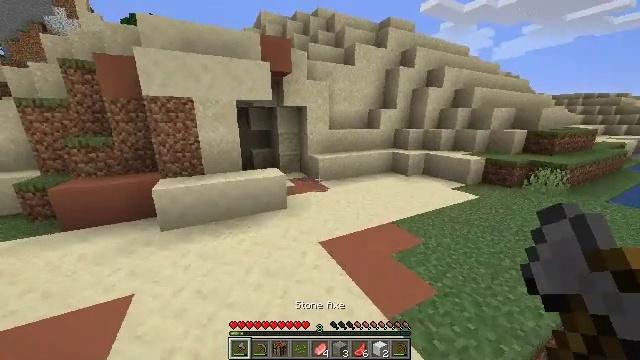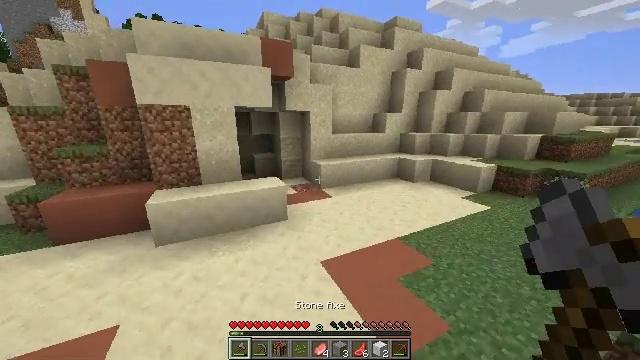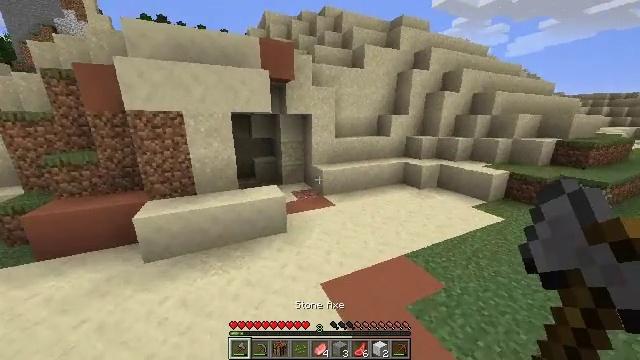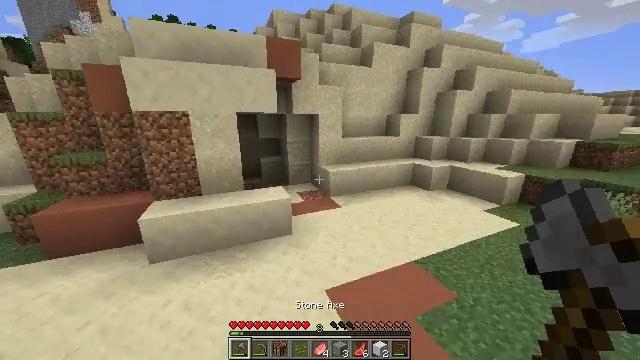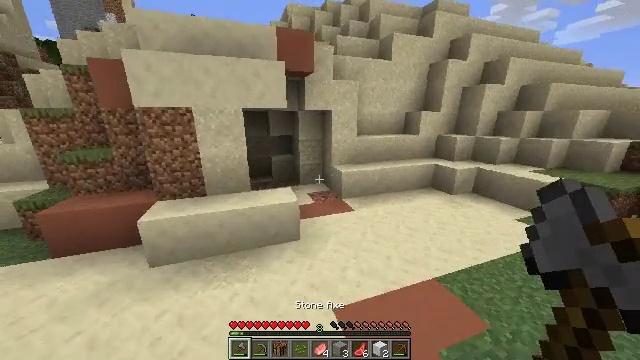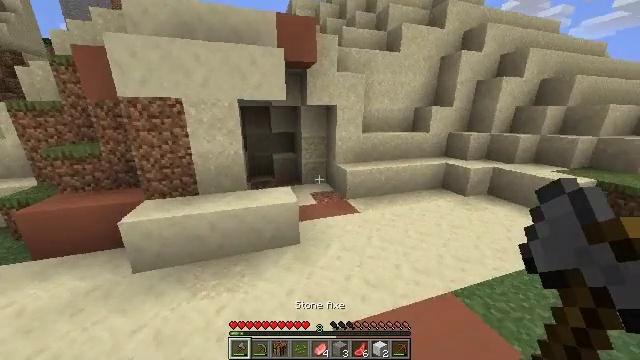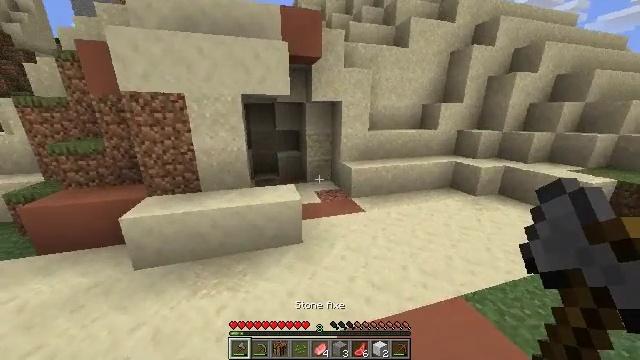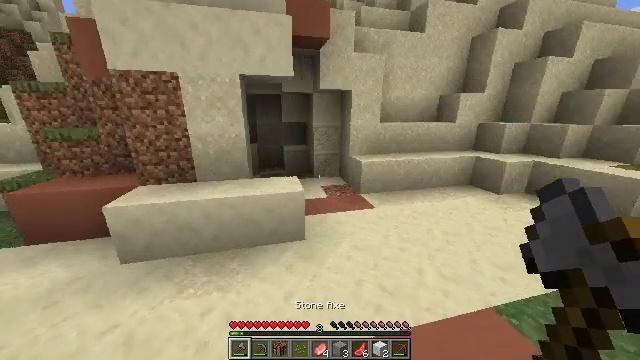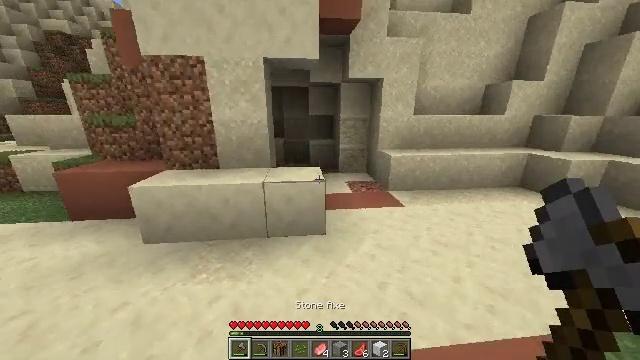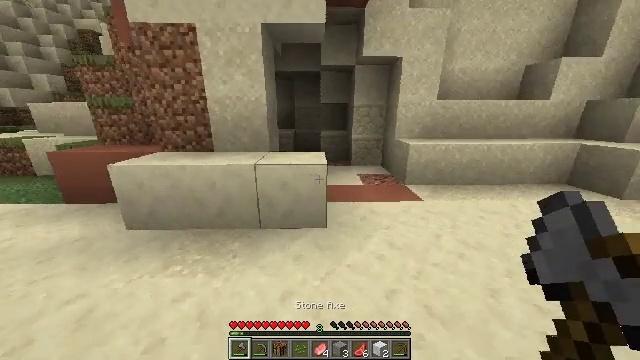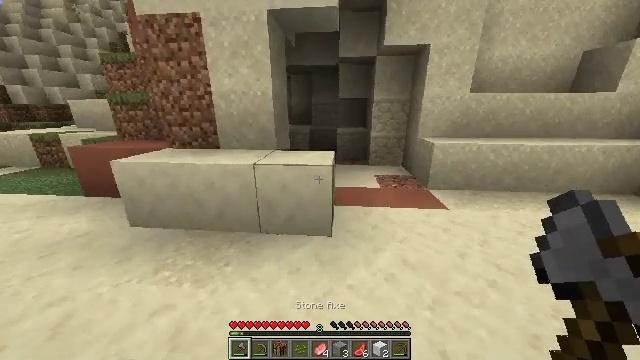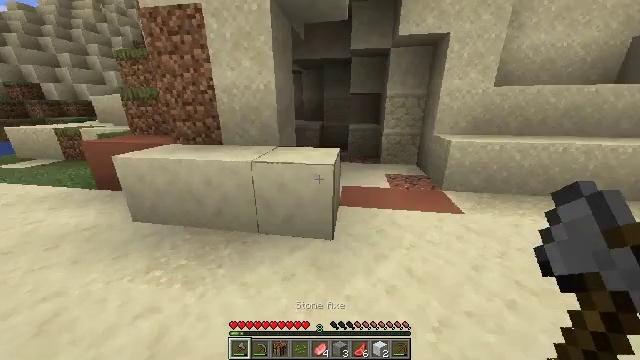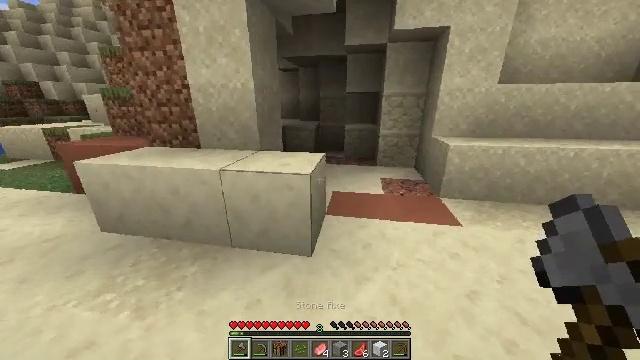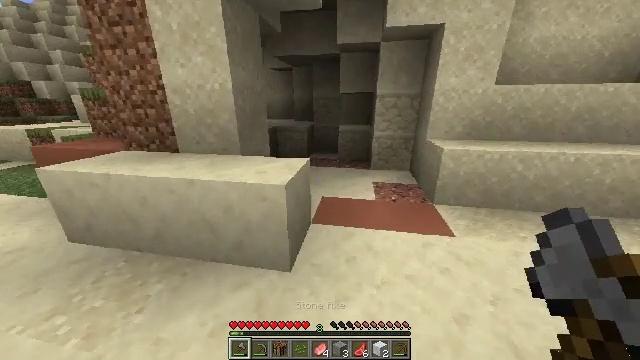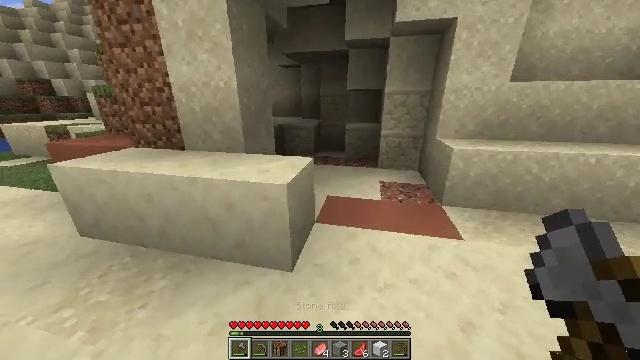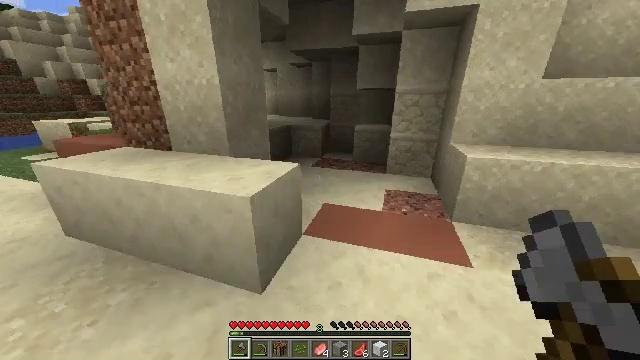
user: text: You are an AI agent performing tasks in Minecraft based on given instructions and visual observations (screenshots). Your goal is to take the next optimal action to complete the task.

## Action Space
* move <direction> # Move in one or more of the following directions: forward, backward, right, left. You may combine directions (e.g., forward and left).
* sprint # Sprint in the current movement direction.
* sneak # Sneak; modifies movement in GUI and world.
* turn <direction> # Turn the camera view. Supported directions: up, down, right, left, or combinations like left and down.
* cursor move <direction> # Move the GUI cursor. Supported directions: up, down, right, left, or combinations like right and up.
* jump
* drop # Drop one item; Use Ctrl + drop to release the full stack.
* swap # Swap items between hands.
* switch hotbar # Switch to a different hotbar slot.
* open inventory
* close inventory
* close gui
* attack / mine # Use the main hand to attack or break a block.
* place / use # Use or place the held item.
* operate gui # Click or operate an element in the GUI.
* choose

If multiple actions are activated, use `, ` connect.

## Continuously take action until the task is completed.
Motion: motion action
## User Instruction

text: Dig up some sand.
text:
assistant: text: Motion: move forward, turn left, jump
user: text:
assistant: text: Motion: move forward, jump
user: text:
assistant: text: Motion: move forward, turn left, jump
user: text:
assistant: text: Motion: move forward, turn left, jump
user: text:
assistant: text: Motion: move forward, turn left, jump
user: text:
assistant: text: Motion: move forward, turn left, jump
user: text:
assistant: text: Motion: move forward and move right, turn left, jump
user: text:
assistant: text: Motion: move forward and move right, turn left
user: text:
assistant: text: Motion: move forward and move right, turn left
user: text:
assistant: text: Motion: move forward and move right, turn left
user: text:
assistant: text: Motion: move forward and move right, turn left and down
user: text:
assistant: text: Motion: move forward and move right, turn left
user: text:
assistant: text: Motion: move forward and move right
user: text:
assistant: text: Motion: move forward and move right, turn left
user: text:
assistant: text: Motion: move forward and move right, turn left
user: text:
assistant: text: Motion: move forward and move right, turn left
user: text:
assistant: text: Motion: move forward and move right, turn left
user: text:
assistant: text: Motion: move forward
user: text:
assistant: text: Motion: move forward
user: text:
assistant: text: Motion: move forward
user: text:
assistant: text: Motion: move forward
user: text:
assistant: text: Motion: move forward, turn left
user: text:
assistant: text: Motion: move forward, turn left
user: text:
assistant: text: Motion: move forward and move right, turn left
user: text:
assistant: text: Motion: move forward and move right, turn left
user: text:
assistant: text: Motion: move forward and move right, turn left and up
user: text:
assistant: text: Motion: move forward, turn left and up
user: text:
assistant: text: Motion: turn left
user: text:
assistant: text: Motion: no_op
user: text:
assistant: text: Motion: no_op